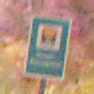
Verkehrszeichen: Wasserschutzgebiet
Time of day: Night
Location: Outdoor (Nature)
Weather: Clear
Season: NotSpecified
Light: Natural